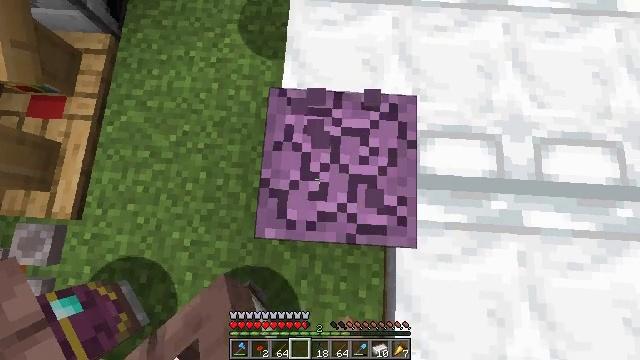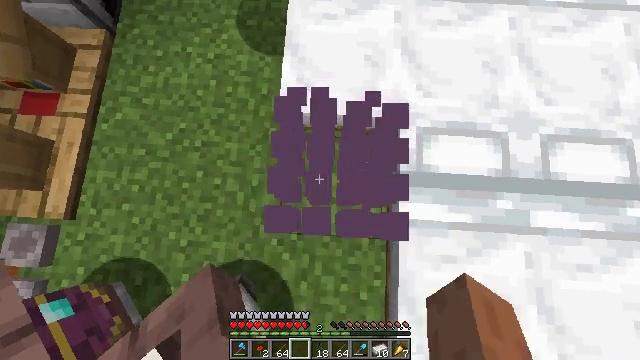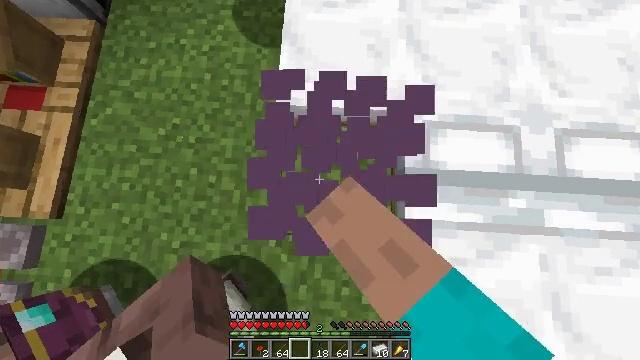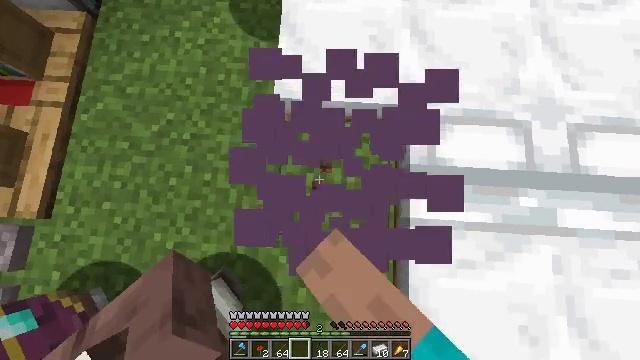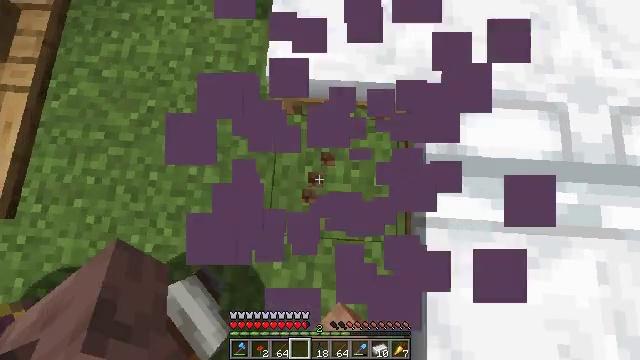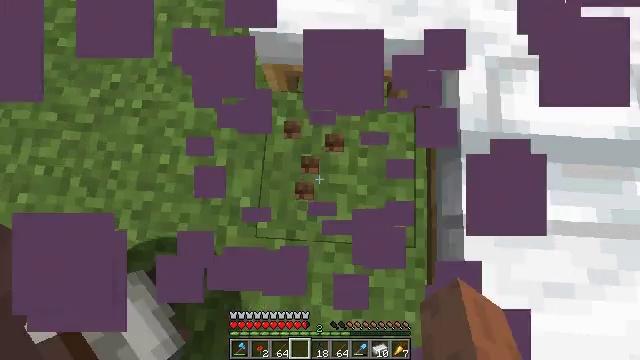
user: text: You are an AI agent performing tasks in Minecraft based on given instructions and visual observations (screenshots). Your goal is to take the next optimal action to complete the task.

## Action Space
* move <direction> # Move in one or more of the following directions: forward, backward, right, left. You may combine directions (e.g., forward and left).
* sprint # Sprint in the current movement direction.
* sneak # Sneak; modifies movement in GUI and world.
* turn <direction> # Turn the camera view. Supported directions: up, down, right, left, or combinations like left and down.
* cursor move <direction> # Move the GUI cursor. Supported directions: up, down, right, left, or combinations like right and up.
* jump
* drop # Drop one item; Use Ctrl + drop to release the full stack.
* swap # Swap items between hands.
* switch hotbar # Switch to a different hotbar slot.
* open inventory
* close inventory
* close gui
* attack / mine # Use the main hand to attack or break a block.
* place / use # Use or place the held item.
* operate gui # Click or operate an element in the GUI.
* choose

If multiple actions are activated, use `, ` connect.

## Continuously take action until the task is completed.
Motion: motion action
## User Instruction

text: Break the shulker box to collect it.
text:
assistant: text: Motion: attack / mine
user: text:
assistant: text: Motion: attack / mine
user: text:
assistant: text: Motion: attack / mine
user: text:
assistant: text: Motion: attack / mine
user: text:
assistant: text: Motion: attack / mine
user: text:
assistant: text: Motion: attack / mine